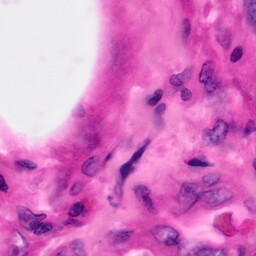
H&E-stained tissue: Pancreatic